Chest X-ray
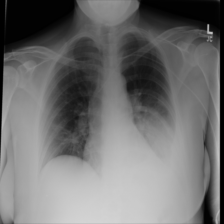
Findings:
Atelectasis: positive
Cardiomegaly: negative
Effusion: negative
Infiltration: positive
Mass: negative
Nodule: negative
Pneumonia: negative
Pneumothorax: negative
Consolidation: negative
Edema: negative
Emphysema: negative
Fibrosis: negative
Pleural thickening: negative
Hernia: negative